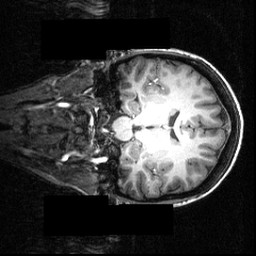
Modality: T1w
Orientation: coronal
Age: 20
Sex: female
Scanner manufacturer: siemens
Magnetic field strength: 3.951 T
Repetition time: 1.5 s
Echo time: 0.00335 s